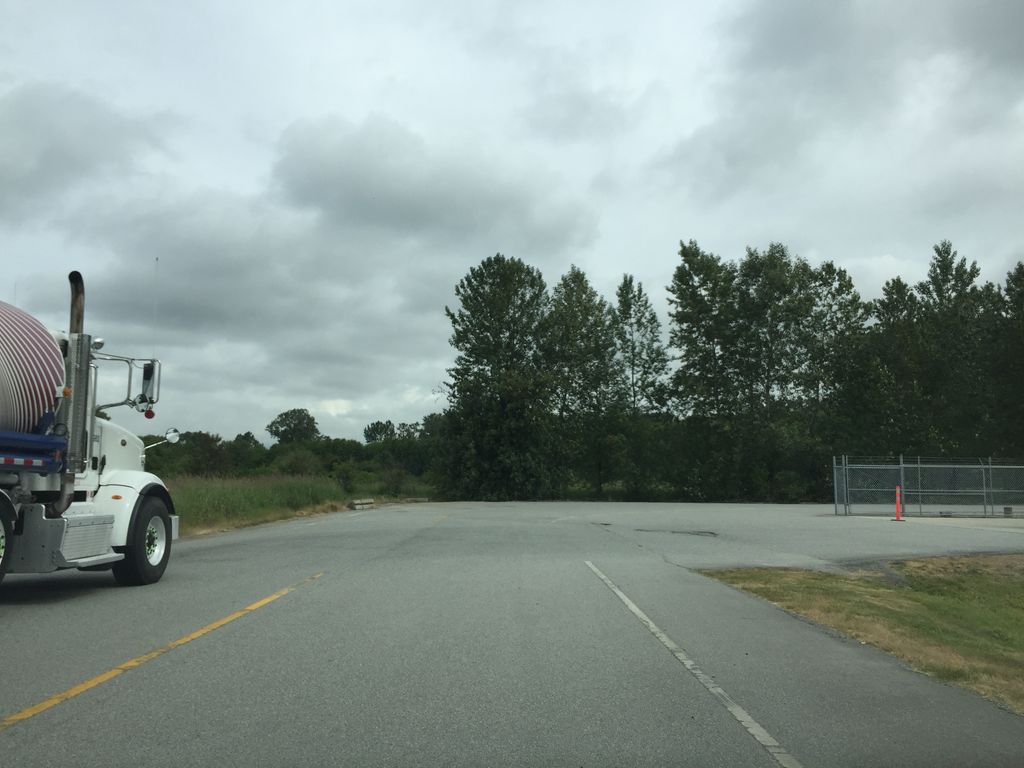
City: vancouver